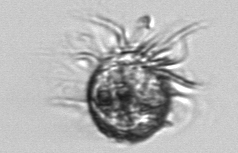
Label: Leegaardiella_ovalis